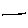
Label: line